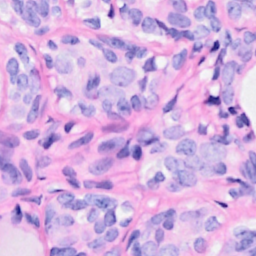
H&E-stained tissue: Breast